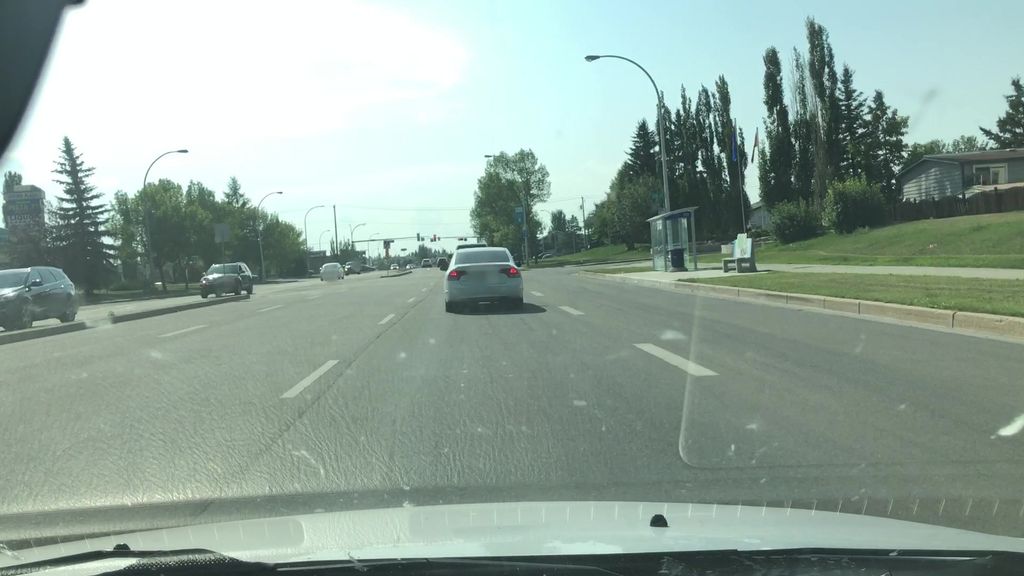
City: edmonton